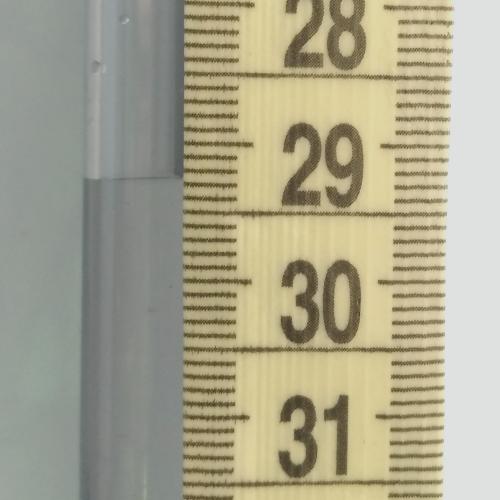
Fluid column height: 29.3 cm